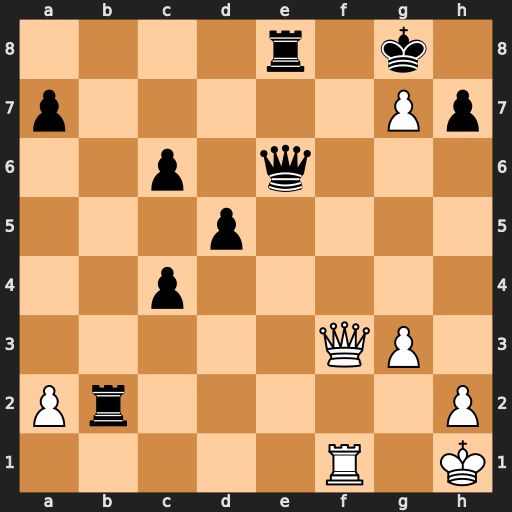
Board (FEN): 4r1k1/p5Pp/2p1q3/3p4/2p5/5QP1/Pr5P/5R1K
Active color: w
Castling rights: -
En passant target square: -
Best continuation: Qf8+ Rxf8 gxf8=Q#